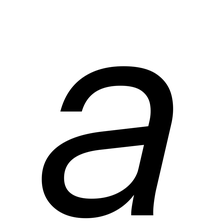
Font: InstrumentSans-Italic_Italic